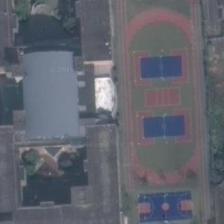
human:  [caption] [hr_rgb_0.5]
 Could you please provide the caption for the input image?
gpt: a playground with two basketball fields next to it is next to a large gray building .

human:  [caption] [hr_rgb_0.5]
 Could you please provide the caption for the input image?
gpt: the exercise yard next to buildings is composed of some basketball fields .

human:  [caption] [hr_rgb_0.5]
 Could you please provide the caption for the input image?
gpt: a large building is near to a playground with basketball fields near to it .

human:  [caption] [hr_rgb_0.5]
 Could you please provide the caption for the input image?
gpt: a large playground and two parallel basketball fields beside .

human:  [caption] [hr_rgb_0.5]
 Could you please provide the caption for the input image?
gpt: a large playground with two basketball fields next to it is beside several trees .